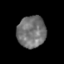
Tissue: skin
Cell type: Epithelial cells
Senescence score: 0.2791
Nuclear area (px): 883
Mean DAPI intensity: 115.966